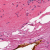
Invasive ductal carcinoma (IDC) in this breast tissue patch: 0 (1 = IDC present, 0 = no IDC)